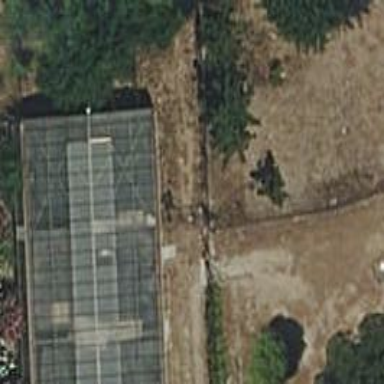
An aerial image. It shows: Fence with chain link type.